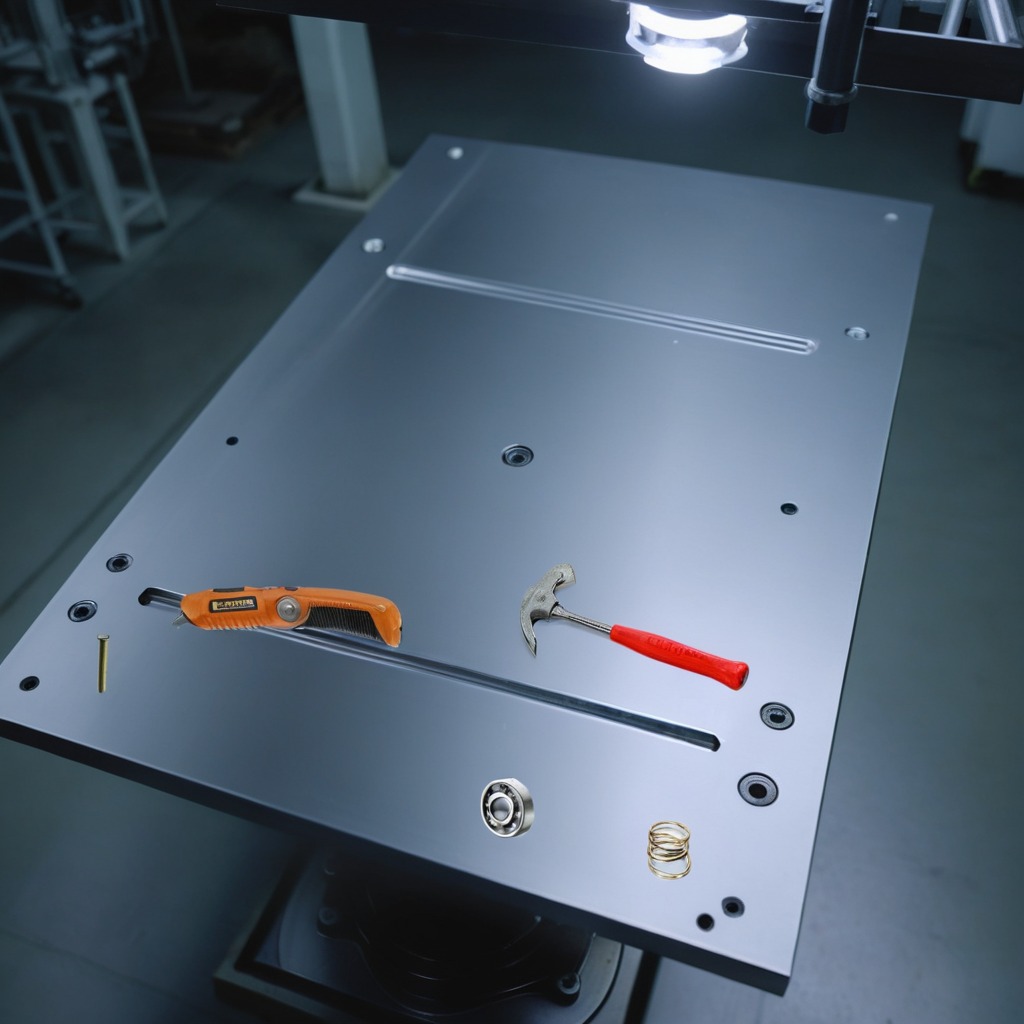
A metal ball bearing, a utility knife, a hammer, an iron nail, and a coiled metal spring are lying on the metal table.